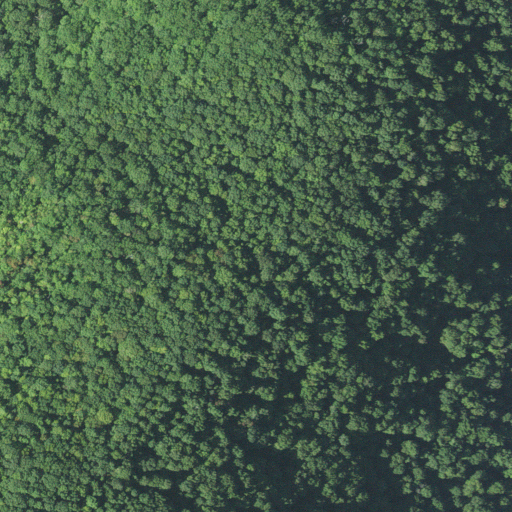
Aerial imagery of ridge(s) in North Carolina named Charlies Ridge containing deciduous forest and mixed forest